Question: Below is an image of the problem.
I've tried correcting the folder permissions to 755, i've tried setting exact paths, i've tried removing all of my styles and nothing works.
Background png images seem to load fine.
There are some flash elements on the page (top and side nav)
Any help would be much appreciated. Thanks in advance.

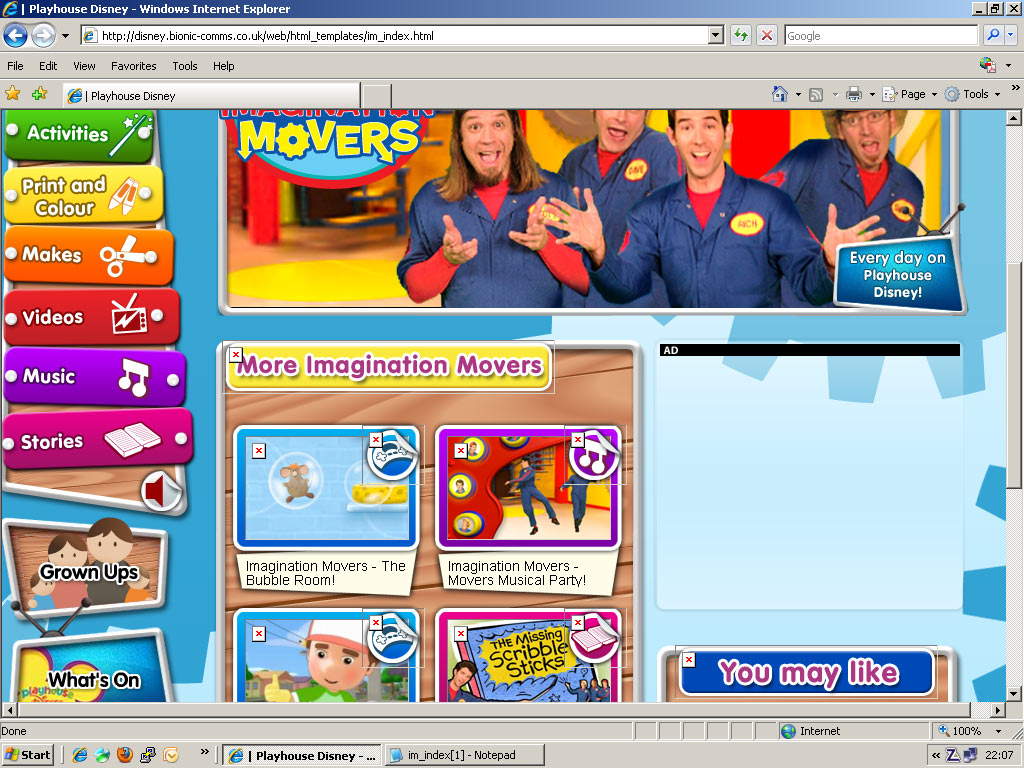
Answer: Are you sure there isn't some script applying the png fix for IE6 to IE7 accidentally? In this case it would be inserting an 'images/blank.gif' file to make the area "clickable" in certain cases and compensate for lack of png. Though it shouldn't target IE7 since it natively supports it.
You can probably use the Developer Tools or search for any "blank.gif" references in the file(s) you're using and just throw it up there or somehow disable the png fixing thing.